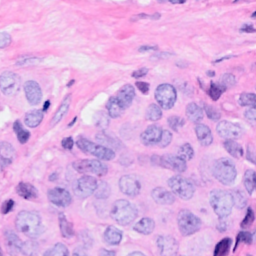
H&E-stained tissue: Breast